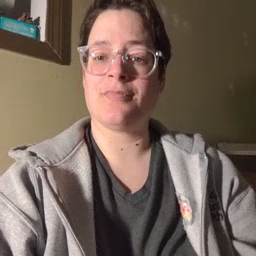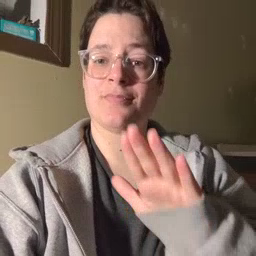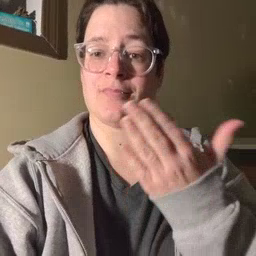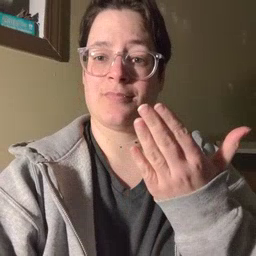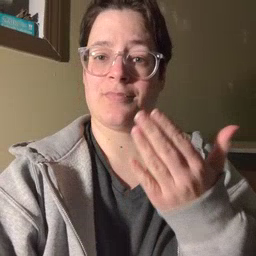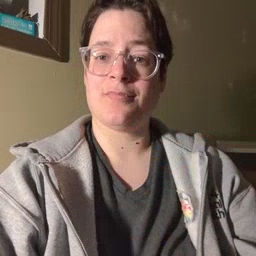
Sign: book